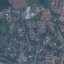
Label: Residential